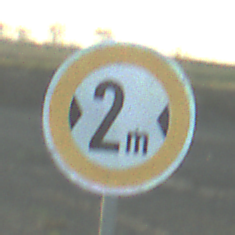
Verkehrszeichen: TatsaechlicheBreite2
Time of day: SunriseSunset
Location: Outdoor (Nature)
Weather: PartlyCloudy
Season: NotSpecified
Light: Natural